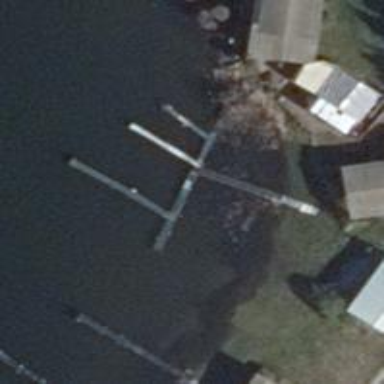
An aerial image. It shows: Man-made pier.